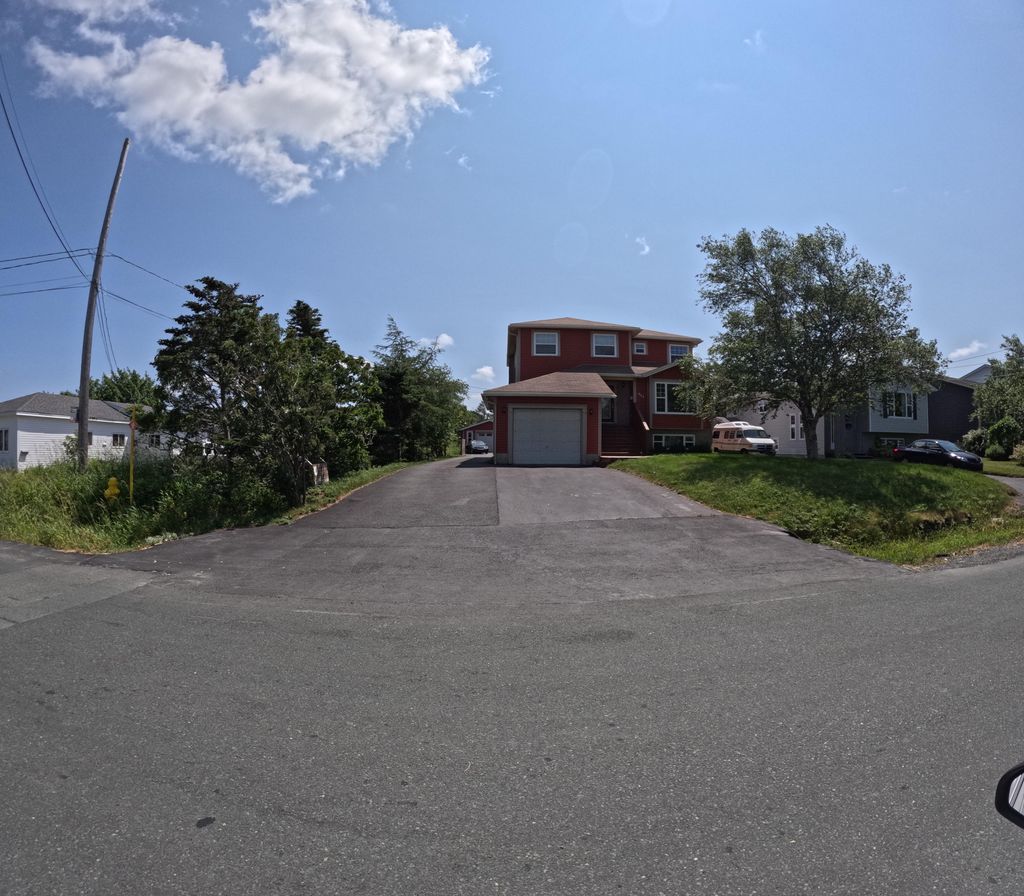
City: st_johns